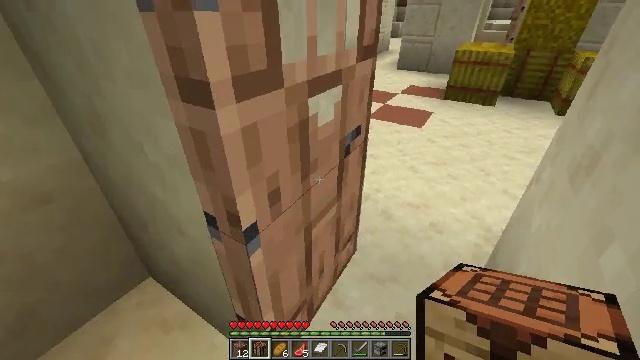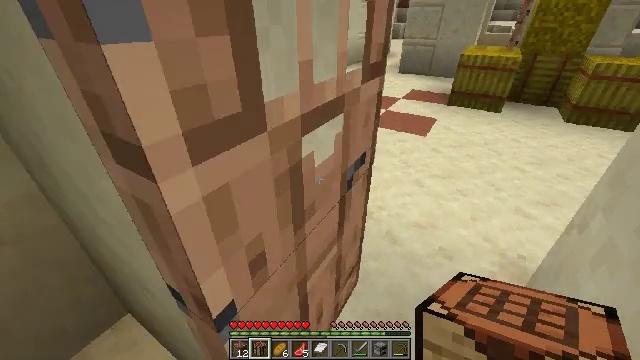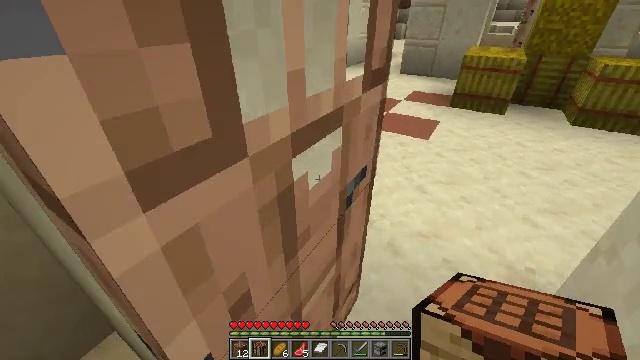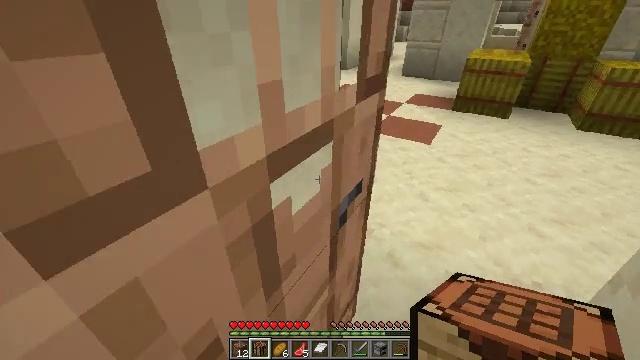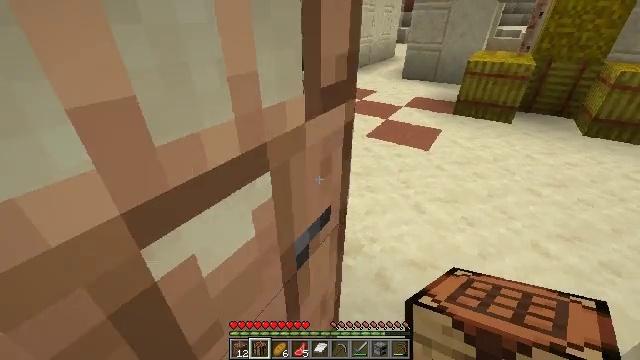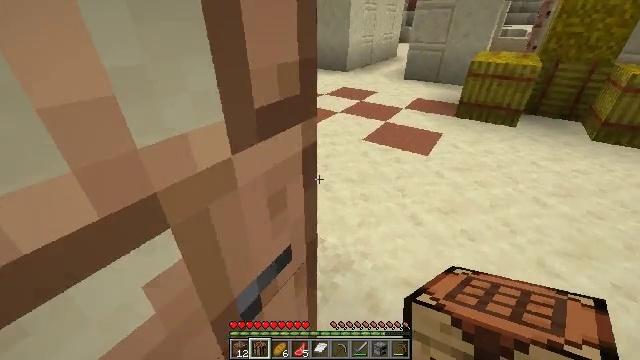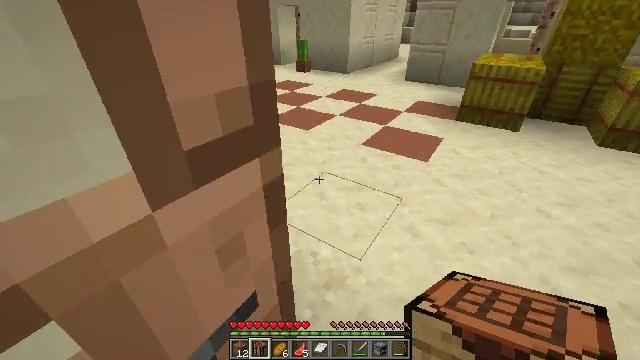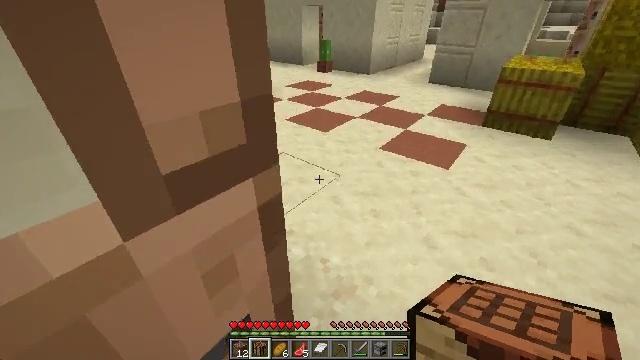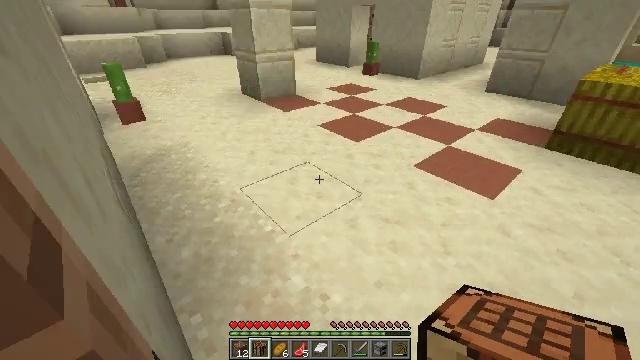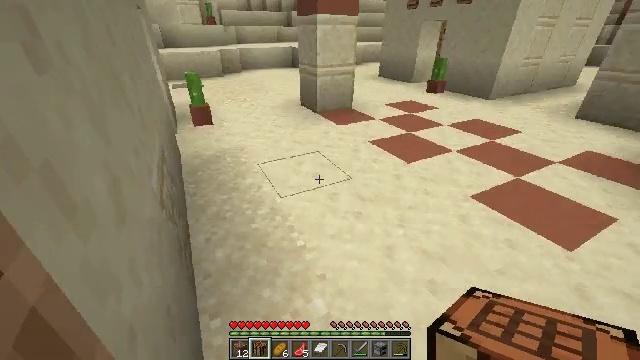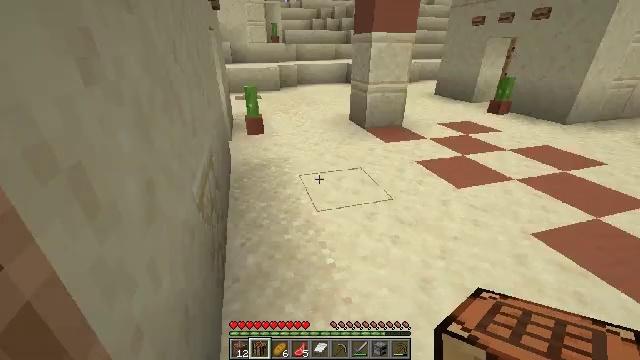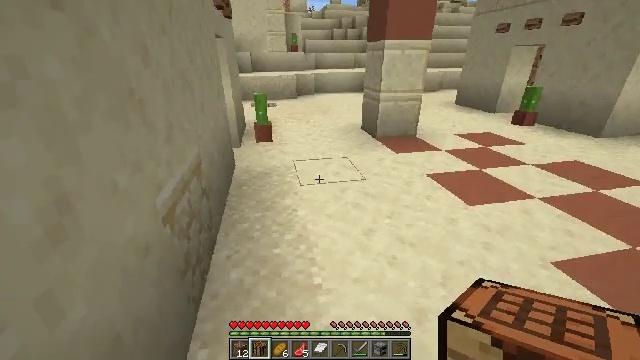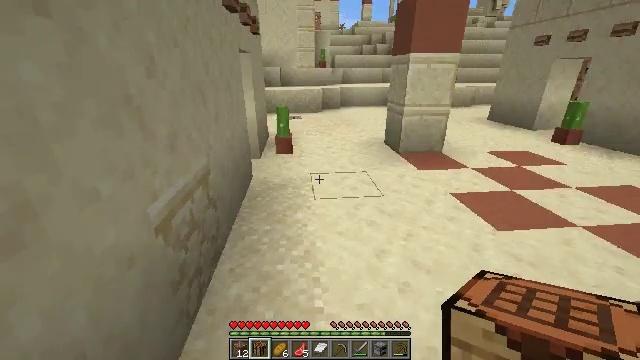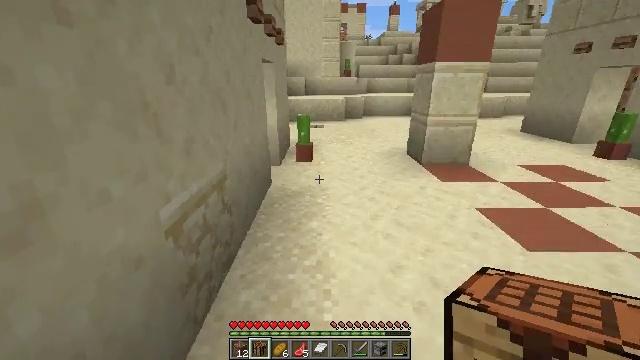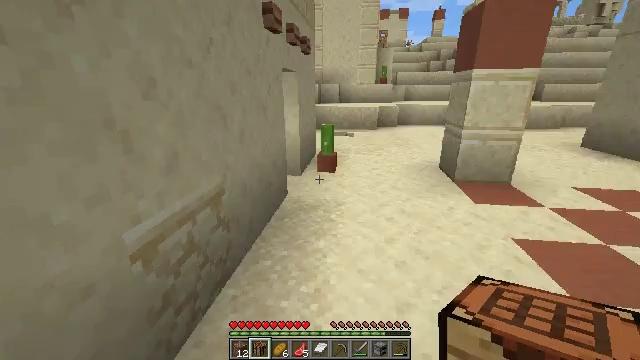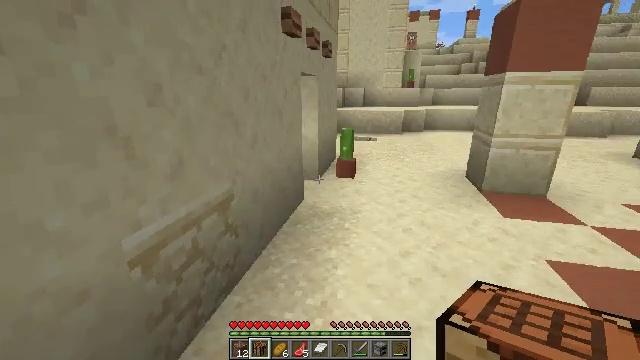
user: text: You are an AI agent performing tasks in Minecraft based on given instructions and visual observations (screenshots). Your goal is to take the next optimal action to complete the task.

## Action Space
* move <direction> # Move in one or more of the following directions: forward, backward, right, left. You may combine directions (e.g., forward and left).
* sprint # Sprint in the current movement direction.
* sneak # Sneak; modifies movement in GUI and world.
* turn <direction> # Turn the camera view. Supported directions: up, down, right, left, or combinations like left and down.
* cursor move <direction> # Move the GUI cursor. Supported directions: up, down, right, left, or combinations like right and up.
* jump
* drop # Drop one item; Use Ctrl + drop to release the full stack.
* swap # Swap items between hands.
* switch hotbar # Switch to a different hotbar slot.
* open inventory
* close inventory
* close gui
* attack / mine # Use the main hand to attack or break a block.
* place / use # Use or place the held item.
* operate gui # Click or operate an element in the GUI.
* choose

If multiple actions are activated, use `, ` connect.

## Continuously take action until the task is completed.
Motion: motion action
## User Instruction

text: Get the jungle fence gate into your inventory.
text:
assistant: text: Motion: move forward
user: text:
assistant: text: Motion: move forward
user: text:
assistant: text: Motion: move forward
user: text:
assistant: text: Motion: move forward
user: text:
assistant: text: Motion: move forward
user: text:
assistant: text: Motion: move forward
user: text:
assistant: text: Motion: move forward and move right, turn left
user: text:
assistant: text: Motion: move forward and move right, turn left
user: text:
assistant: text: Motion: move forward and move right, turn left and up
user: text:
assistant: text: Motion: move forward and move right, turn left and up
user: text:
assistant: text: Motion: move forward and move right, turn left and up
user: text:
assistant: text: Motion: move forward and move right, turn left and up
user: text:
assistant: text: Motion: move forward and move right, turn left and up
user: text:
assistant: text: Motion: move forward and move right, turn left and up
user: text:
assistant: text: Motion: move forward and move right, turn left
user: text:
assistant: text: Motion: move forward and move right, turn left
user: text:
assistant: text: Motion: move forward and move right, turn left
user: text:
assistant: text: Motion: move forward and move right, turn left
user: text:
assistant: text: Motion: move forward and move right, turn left
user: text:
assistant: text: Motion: move forward and move right, turn left
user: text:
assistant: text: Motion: move forward and move right, turn left and up
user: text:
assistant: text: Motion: move forward and move right, turn left and up
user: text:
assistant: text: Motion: move forward and move right, turn left
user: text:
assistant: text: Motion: move forward and move right, turn left
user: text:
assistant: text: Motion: move forward and move right, turn left
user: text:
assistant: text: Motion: move forward and move right, turn left
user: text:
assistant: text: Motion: move forward and move right, turn left
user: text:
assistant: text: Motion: move forward and move right, turn left
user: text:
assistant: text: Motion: move forward and move right, turn left
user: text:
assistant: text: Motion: move forward and move right, turn left